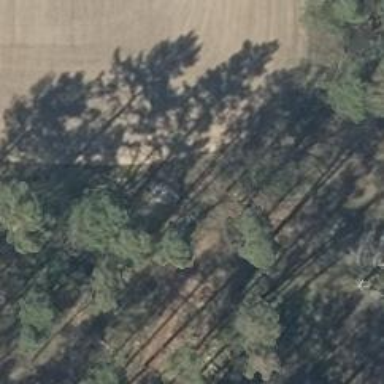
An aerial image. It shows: Track with grade5 tracktype.